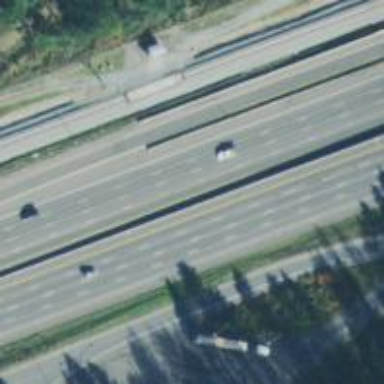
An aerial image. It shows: Motorway.